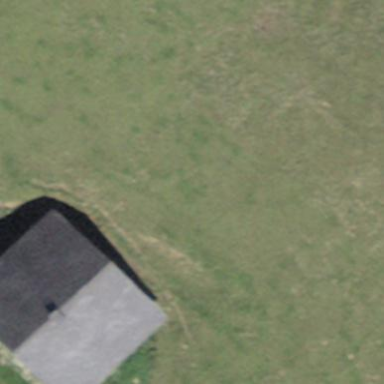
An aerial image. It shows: Cabin is depicted in the image.